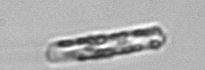
Label: Dactyliosolen_fragilissimus